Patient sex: F
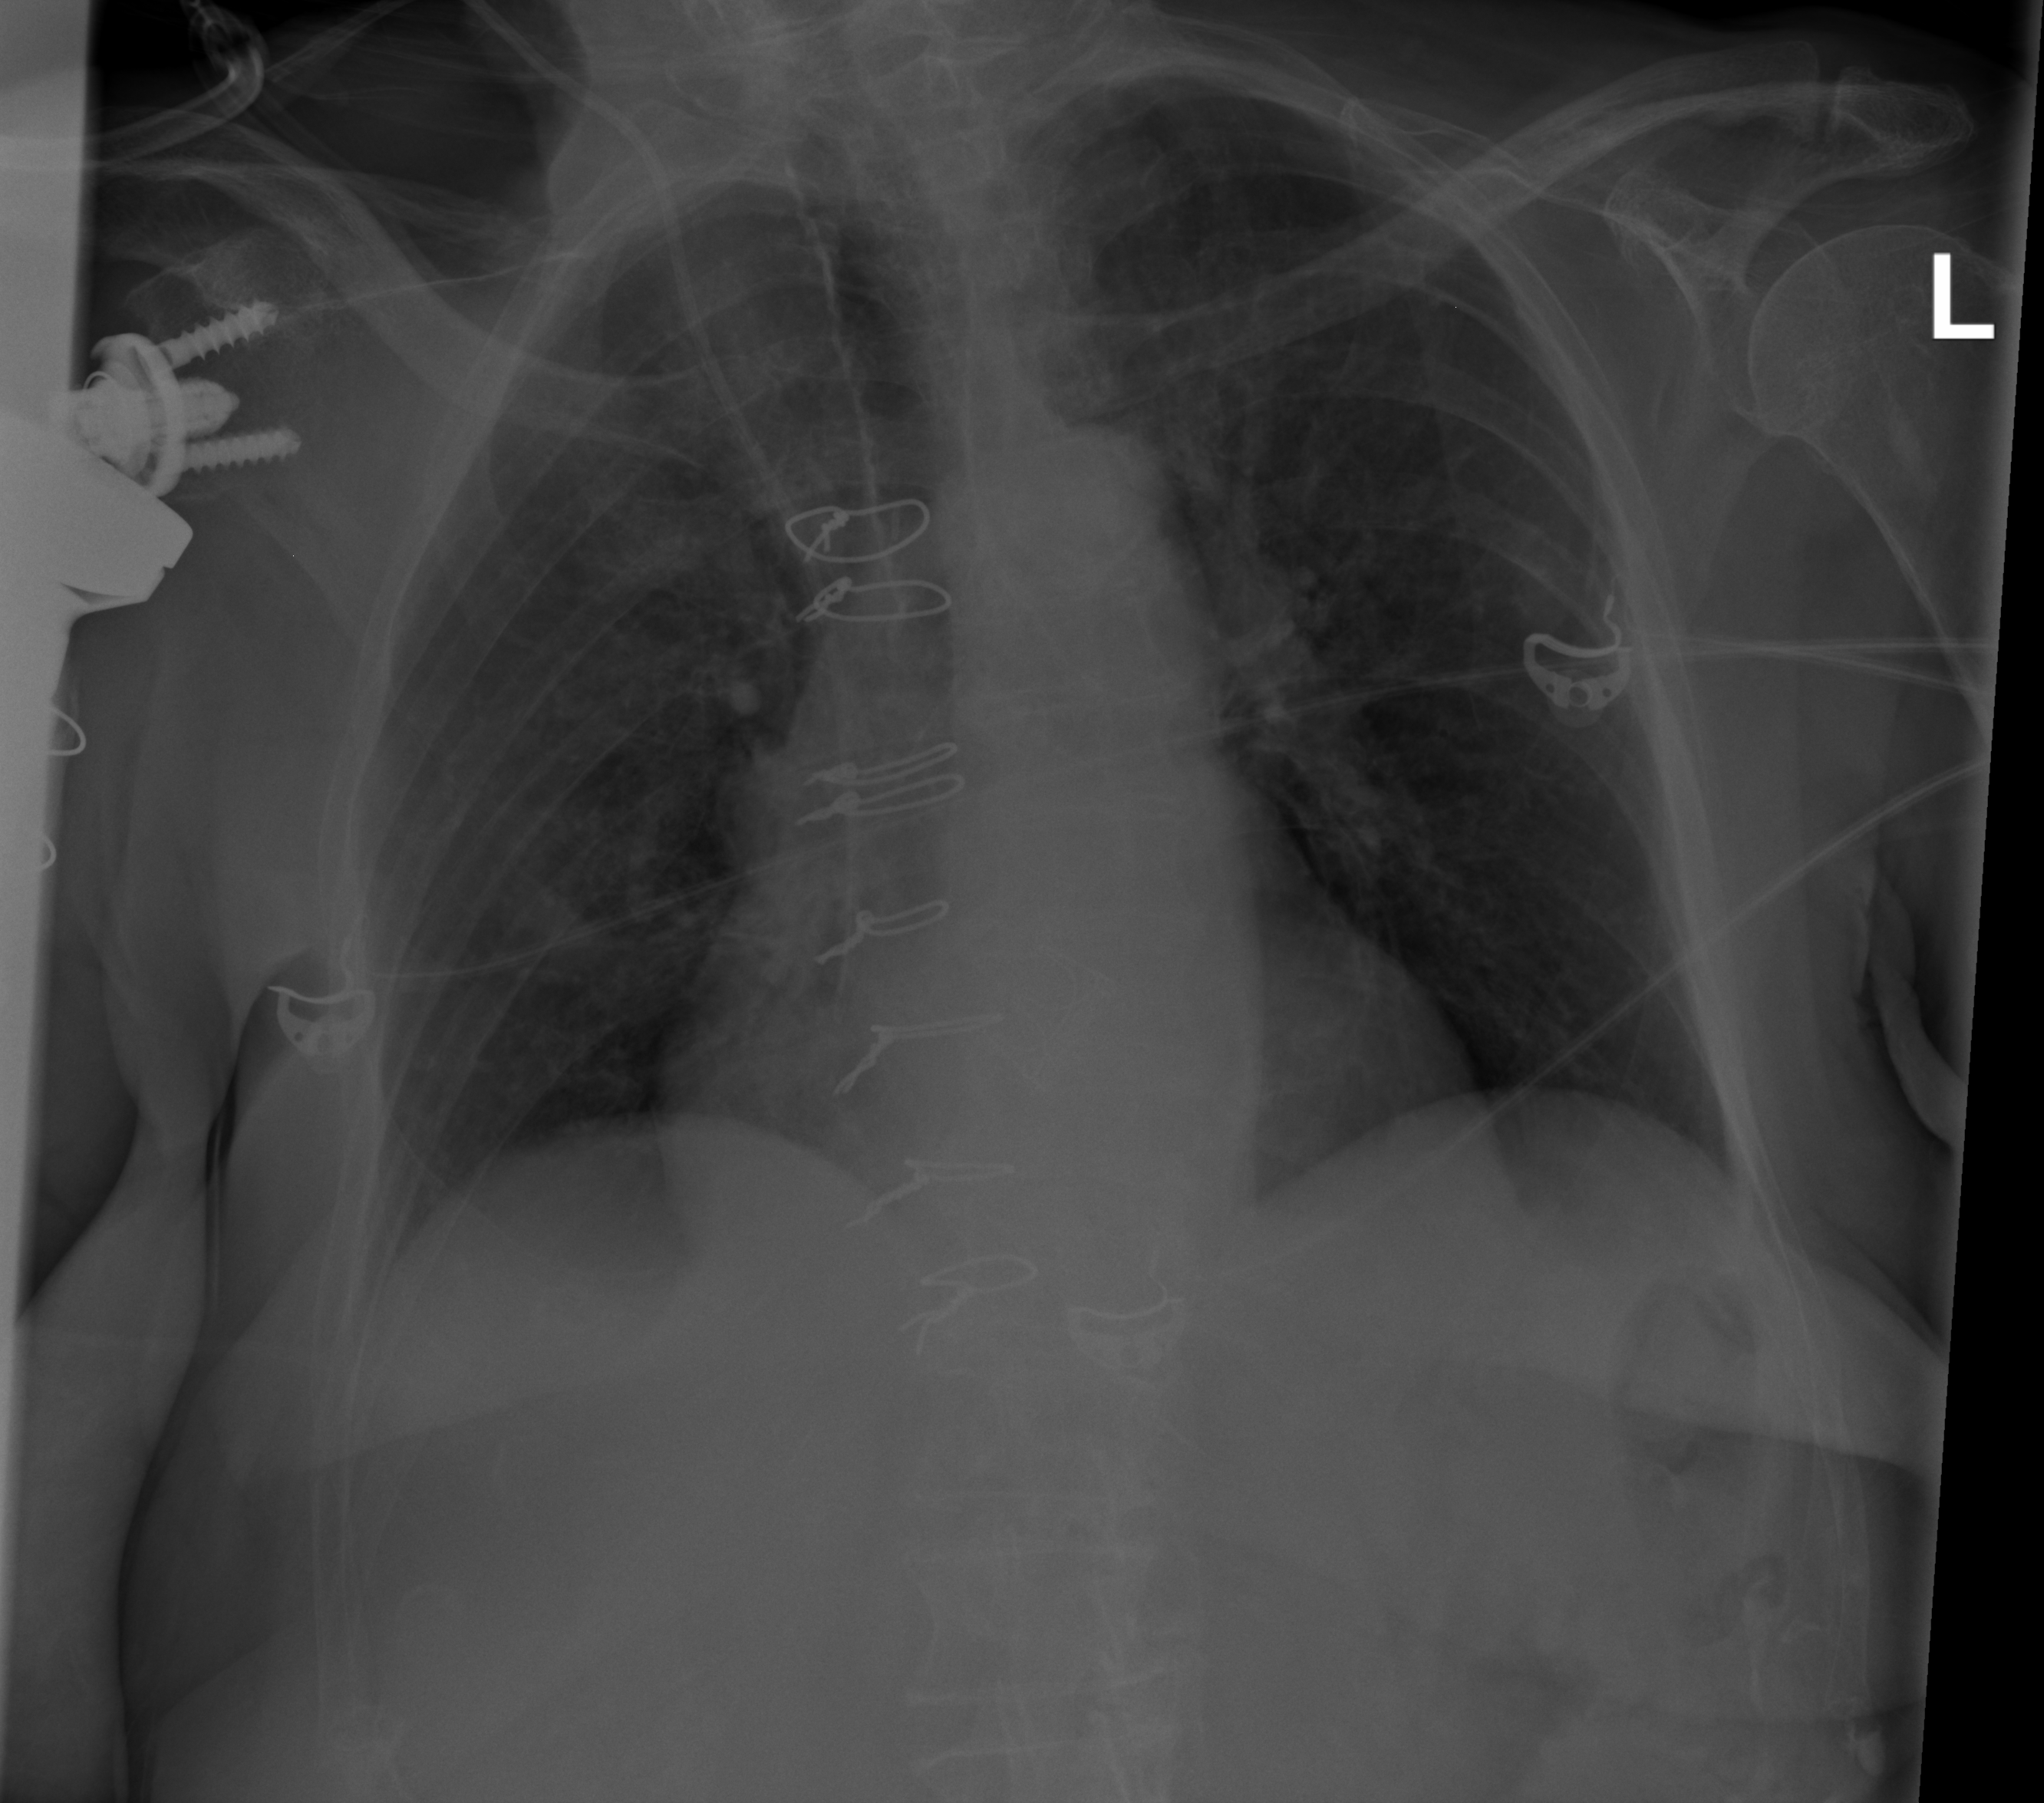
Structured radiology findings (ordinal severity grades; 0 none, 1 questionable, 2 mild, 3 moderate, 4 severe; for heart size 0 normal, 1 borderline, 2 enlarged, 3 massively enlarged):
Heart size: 2
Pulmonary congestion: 1
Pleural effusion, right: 1
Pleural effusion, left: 1
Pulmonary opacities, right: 0
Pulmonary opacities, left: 0
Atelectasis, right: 0
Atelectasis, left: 0